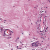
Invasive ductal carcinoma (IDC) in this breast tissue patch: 0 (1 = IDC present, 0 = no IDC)